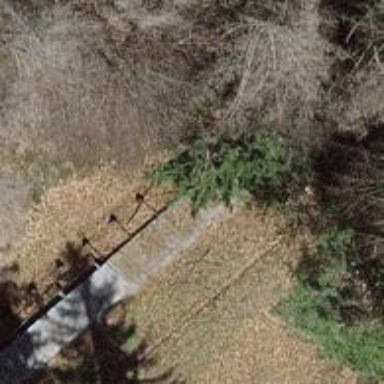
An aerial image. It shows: Retaining wall.